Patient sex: F
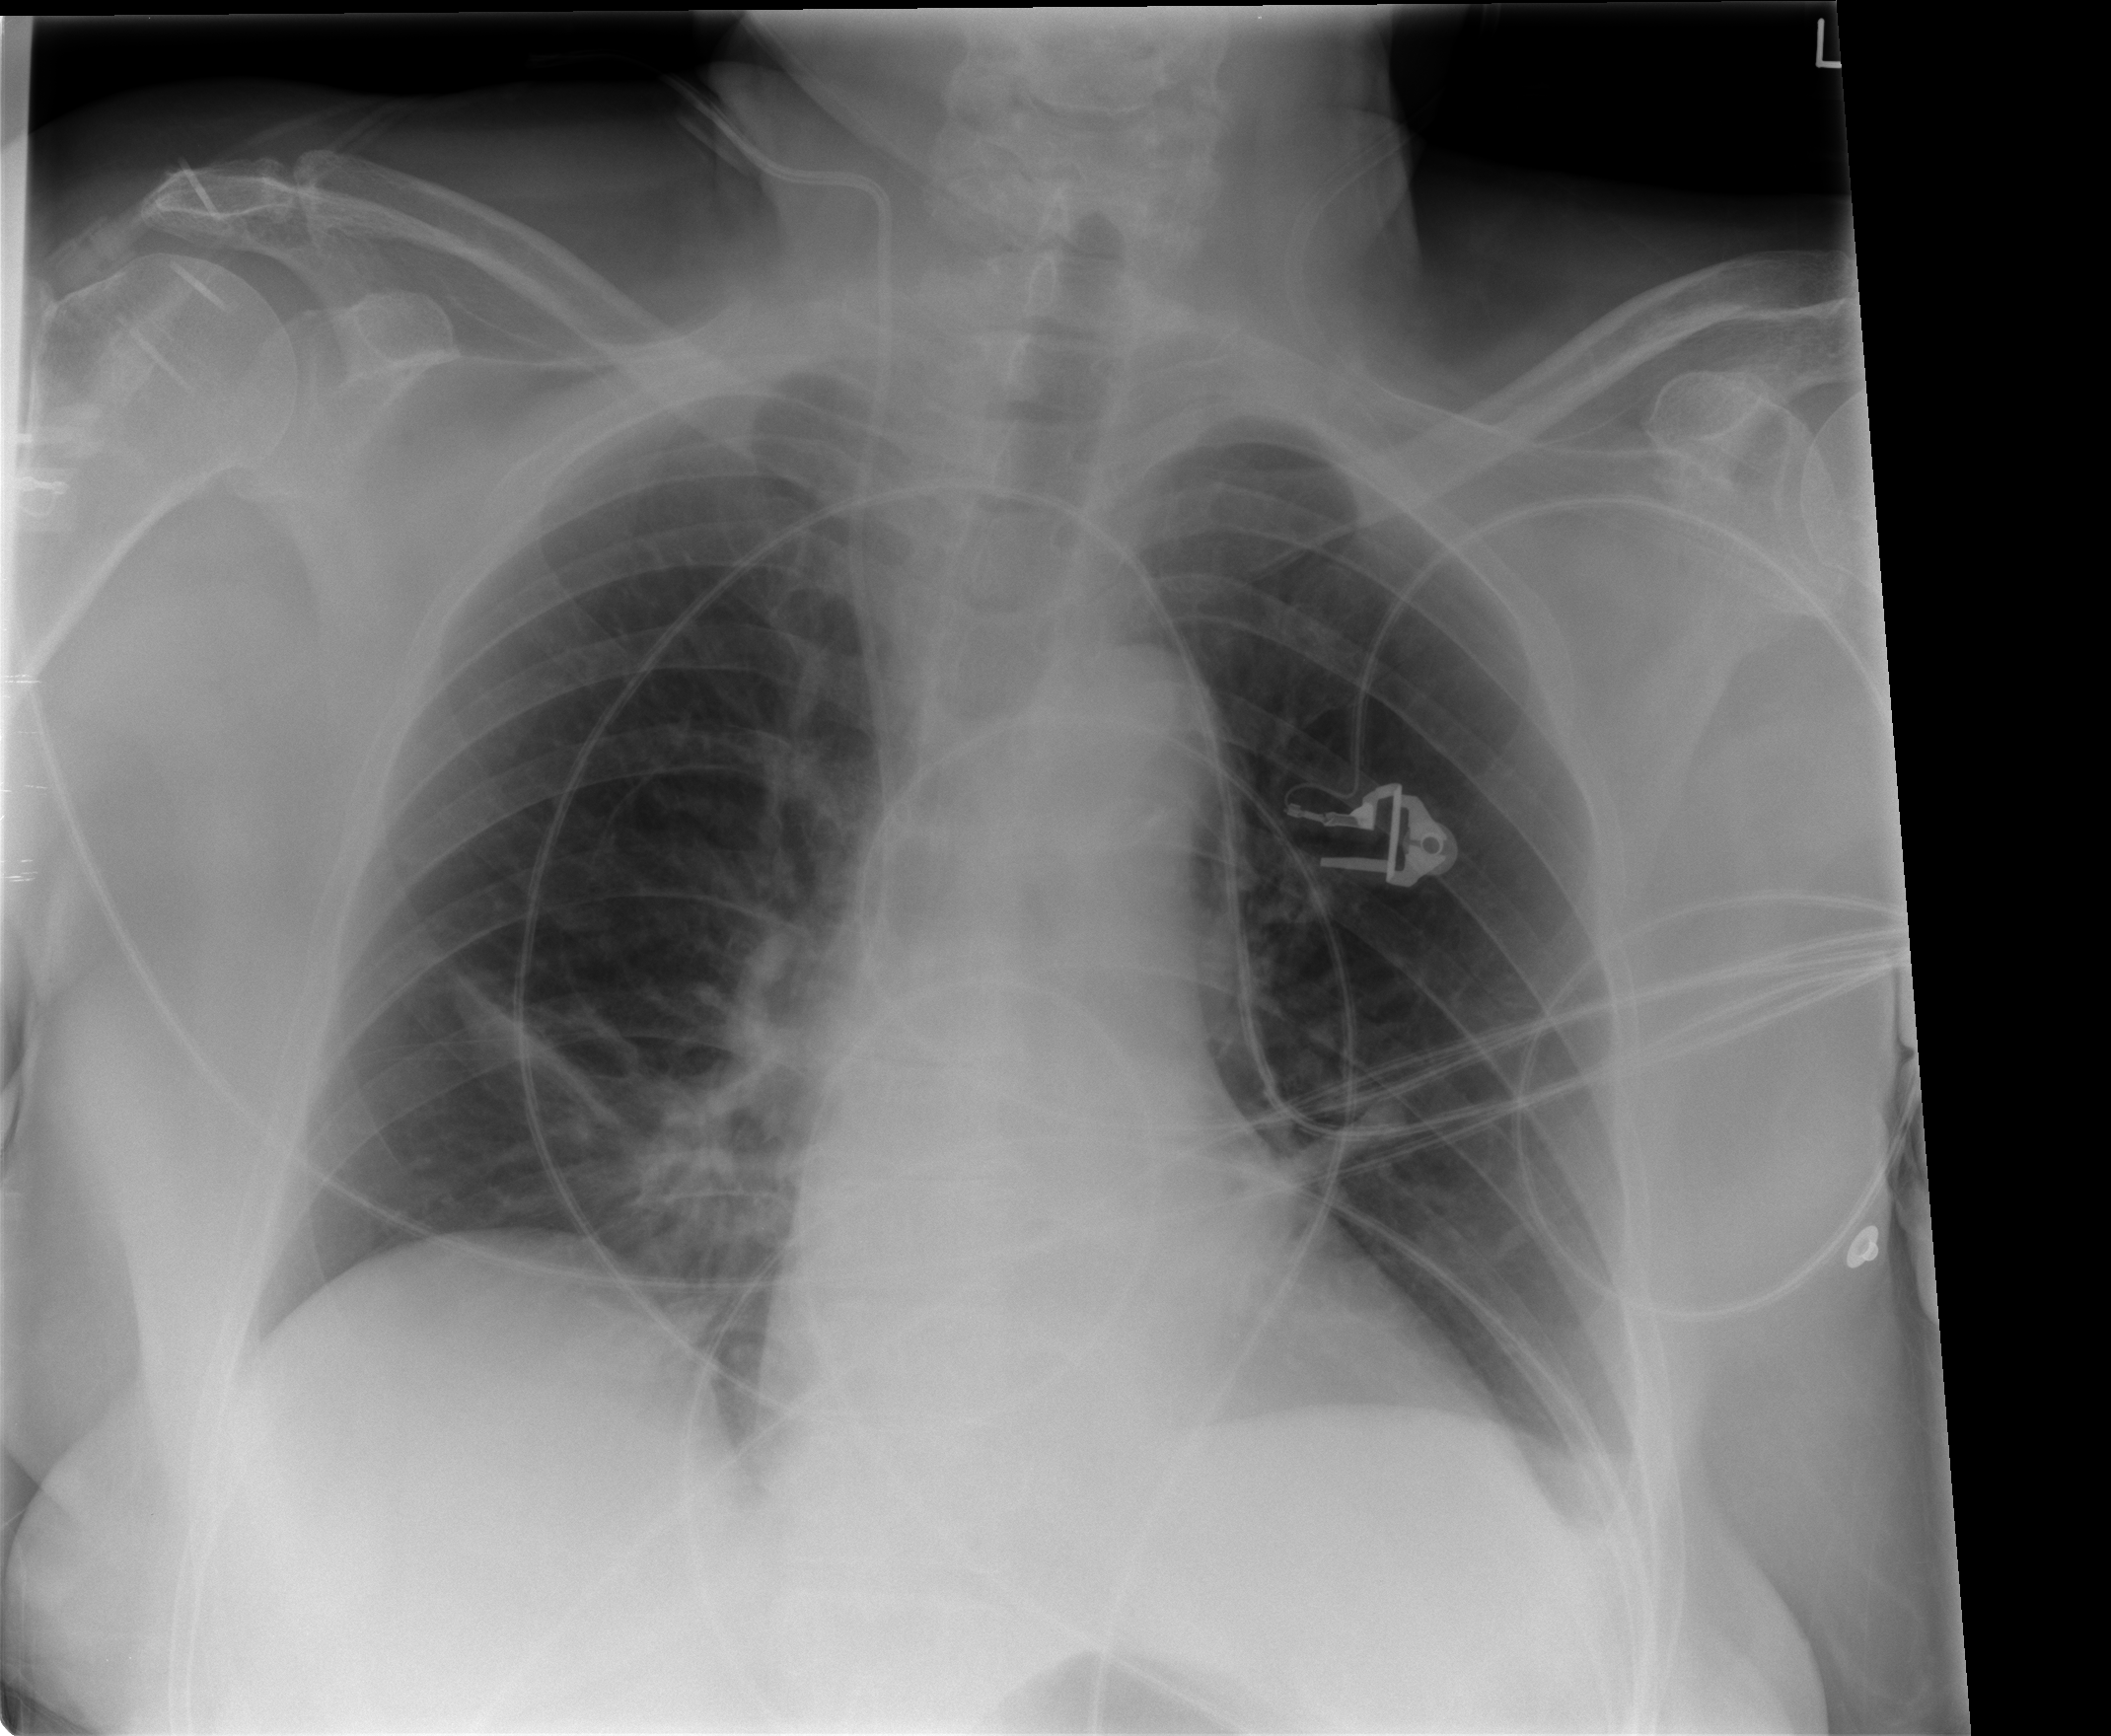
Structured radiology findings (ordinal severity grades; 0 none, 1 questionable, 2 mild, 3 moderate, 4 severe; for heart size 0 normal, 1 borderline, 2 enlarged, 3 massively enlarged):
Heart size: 0
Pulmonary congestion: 0
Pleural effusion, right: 0
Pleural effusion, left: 1
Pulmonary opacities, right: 0
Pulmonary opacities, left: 0
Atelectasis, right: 2
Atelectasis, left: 2